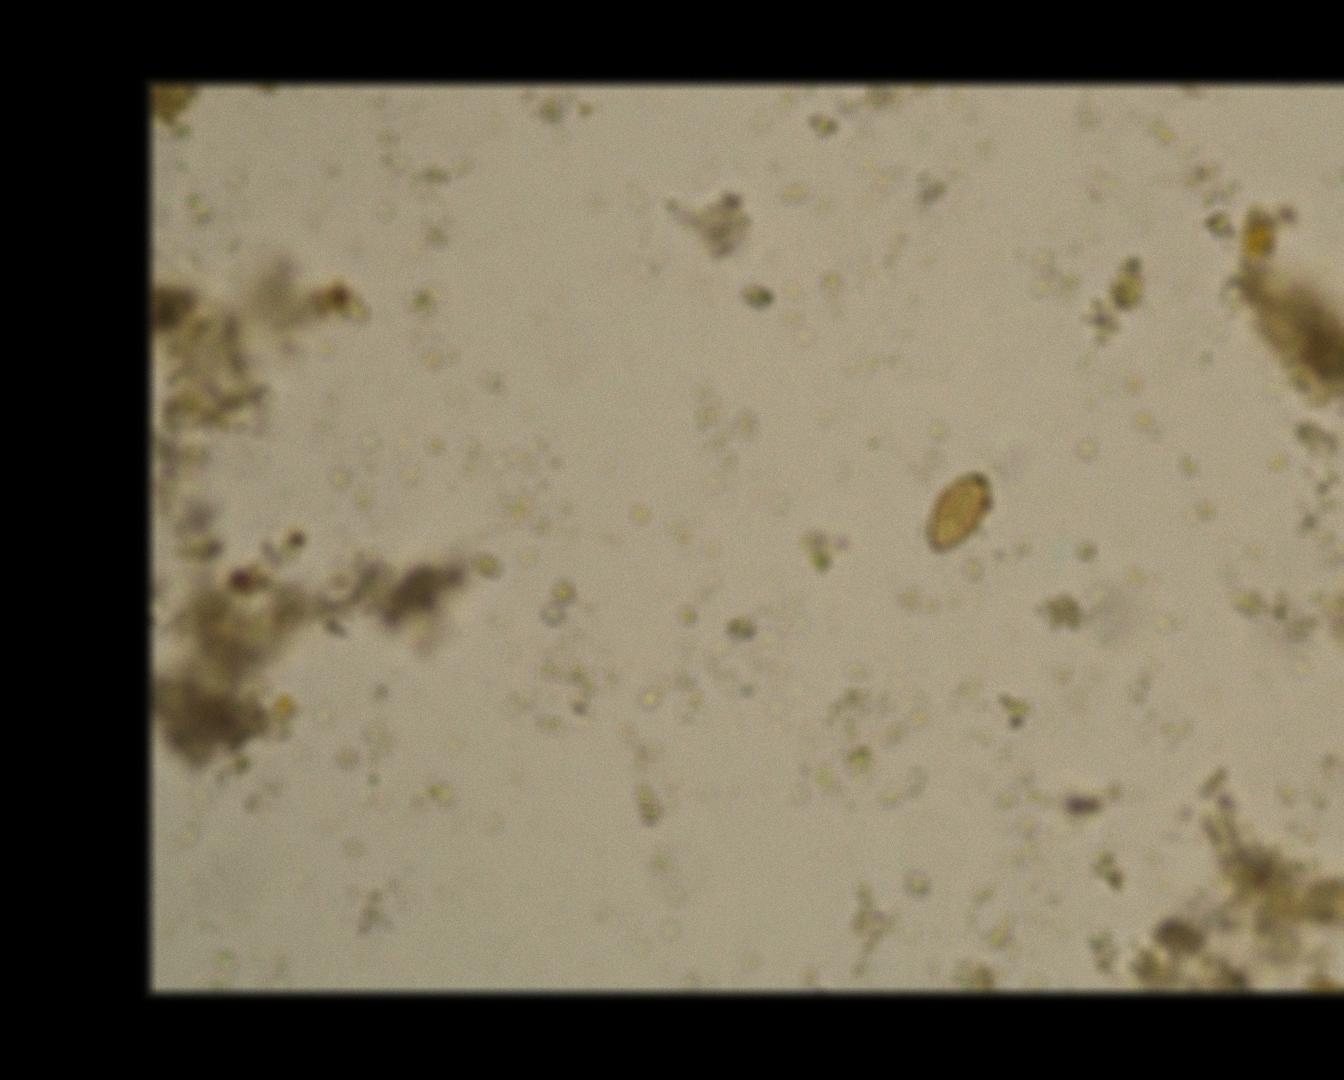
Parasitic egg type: Opisthorchis viverrine